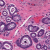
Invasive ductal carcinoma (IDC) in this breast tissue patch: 0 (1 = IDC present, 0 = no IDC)